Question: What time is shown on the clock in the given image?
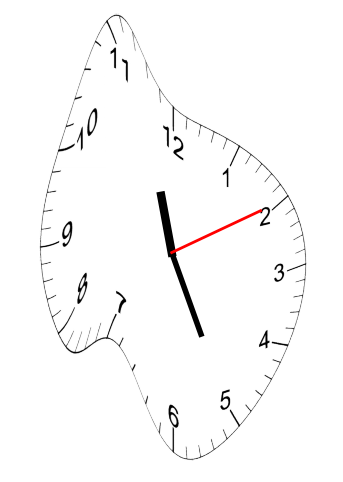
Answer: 11:25:10